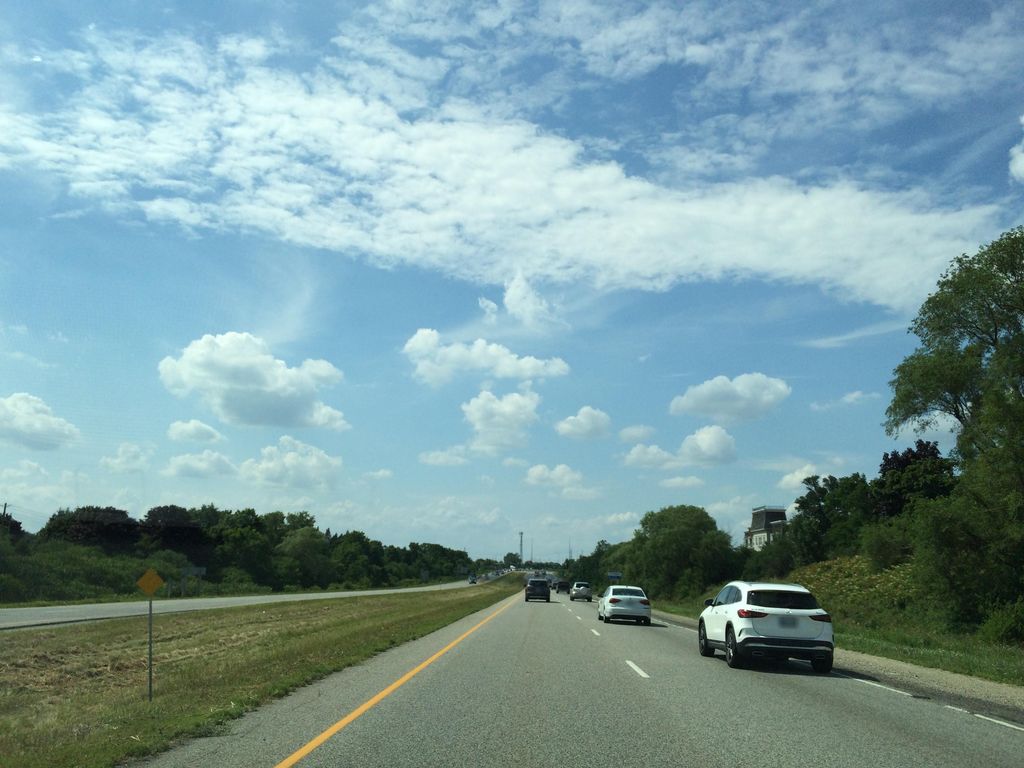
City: kitchener-waterloo